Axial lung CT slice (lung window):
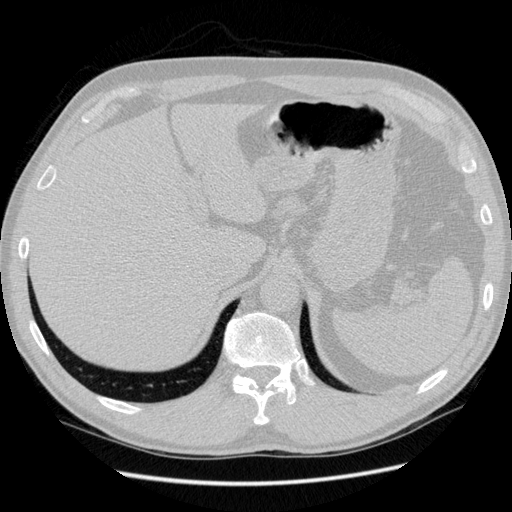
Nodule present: no